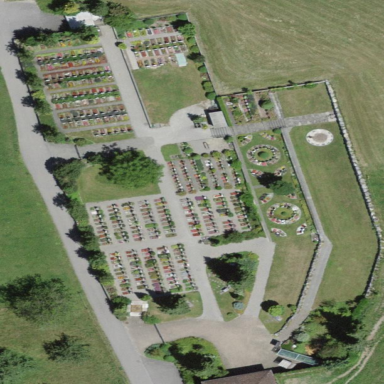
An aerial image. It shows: Cemetery.